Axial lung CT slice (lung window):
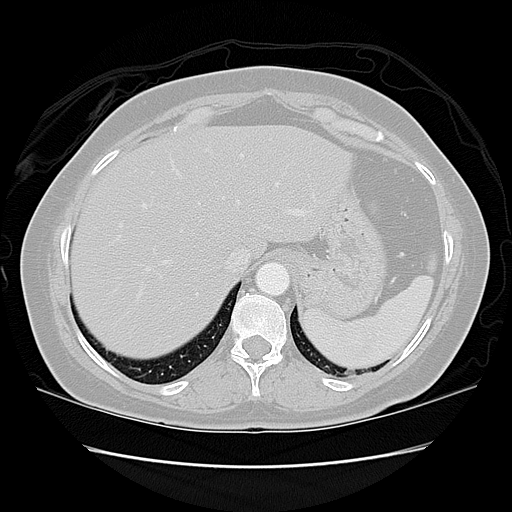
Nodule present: no